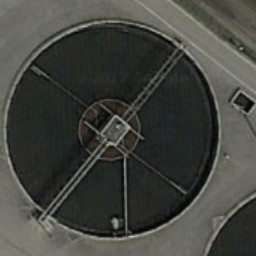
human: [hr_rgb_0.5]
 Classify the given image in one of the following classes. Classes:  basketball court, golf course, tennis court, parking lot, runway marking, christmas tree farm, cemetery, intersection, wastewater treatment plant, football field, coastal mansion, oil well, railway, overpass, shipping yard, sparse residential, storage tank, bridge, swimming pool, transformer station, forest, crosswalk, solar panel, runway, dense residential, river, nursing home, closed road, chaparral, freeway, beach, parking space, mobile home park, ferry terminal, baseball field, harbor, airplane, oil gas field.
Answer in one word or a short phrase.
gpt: wastewater treatment plant